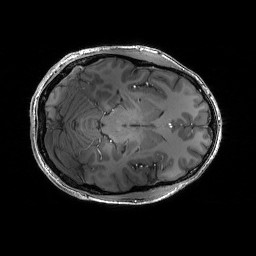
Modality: T1w
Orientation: axial
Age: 31
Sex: male
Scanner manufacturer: siemens
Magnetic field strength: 6.98 T
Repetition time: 2.37 s
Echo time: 0.00231 s